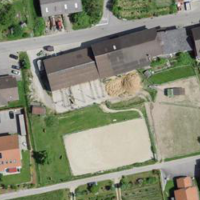
EUNIS habitat code: 55
Species observed at this site:
Cydonia oblonga